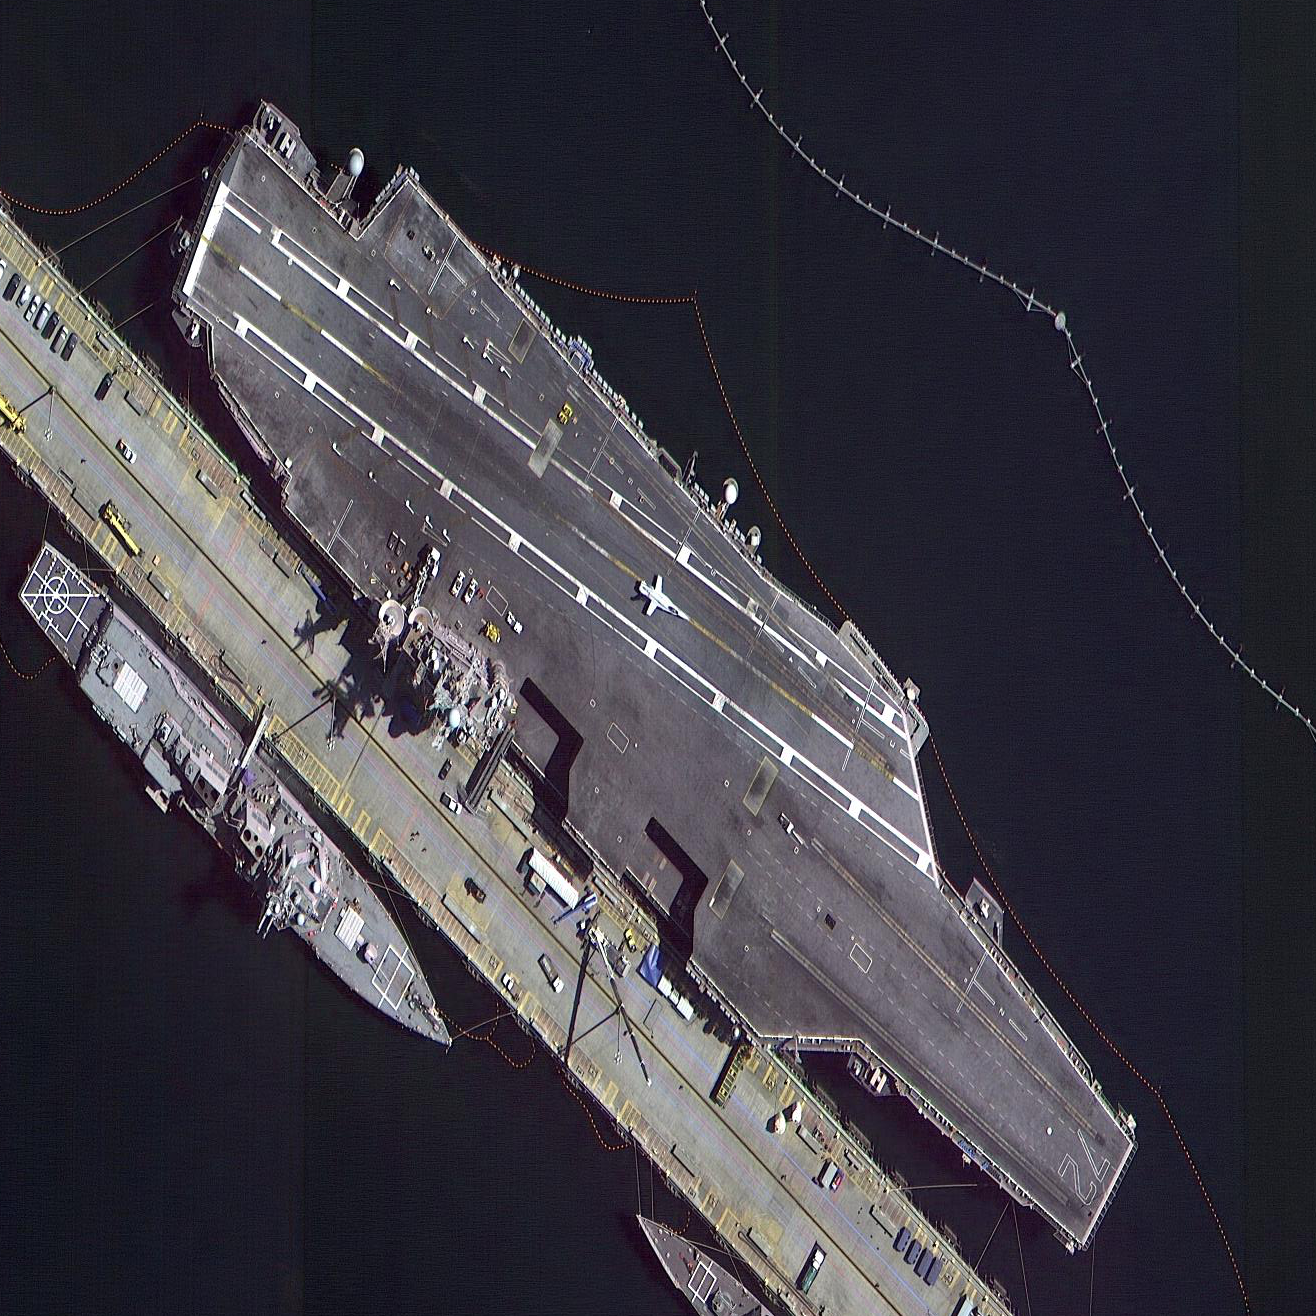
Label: Nimitz-class_aircraft_carrier